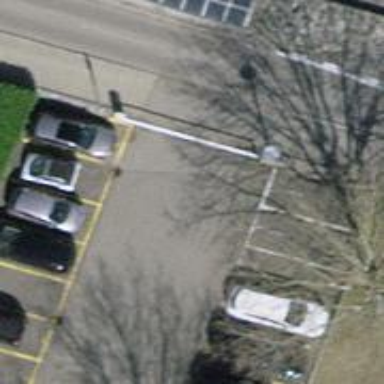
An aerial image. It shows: Road serving as parking aisle.